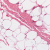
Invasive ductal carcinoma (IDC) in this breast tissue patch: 0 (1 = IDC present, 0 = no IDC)